Brain MRI, t1w sequence, axial 2D slice.
Patient: age 34, sex F, weight 95 kg, height 1.95 m
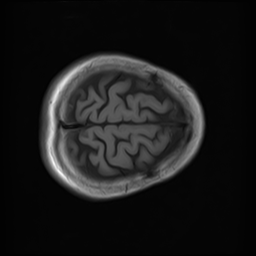